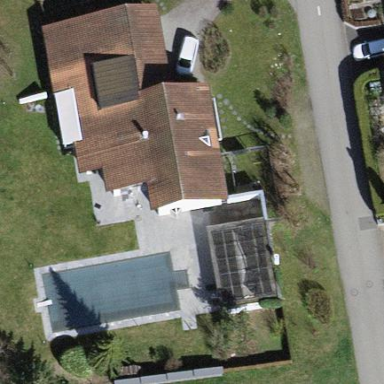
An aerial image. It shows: Detached building.